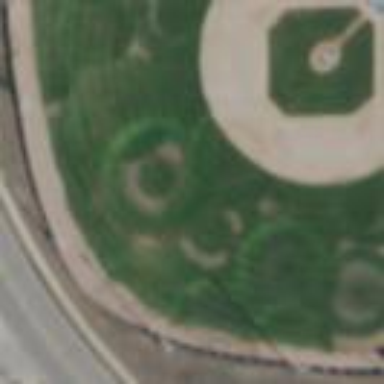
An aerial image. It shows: Baseball pitch for leisure and sports activities.